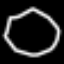
Label: octagon